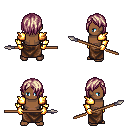
a pixel art fantasy rpg character, male body template, human, dark skin, gold arm armor, robe skirt, white blonde bangs hairstyle, gold gloves, spear, four views (front, back, left, right), 2x2 character sprite sheet, small pixel art, hard edges, no anti-aliasing